Interaction volume radius: 5 \u00c5
Interaction volume height: 30 \u00c5
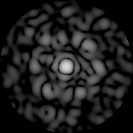
Disorder parameter: 0.817